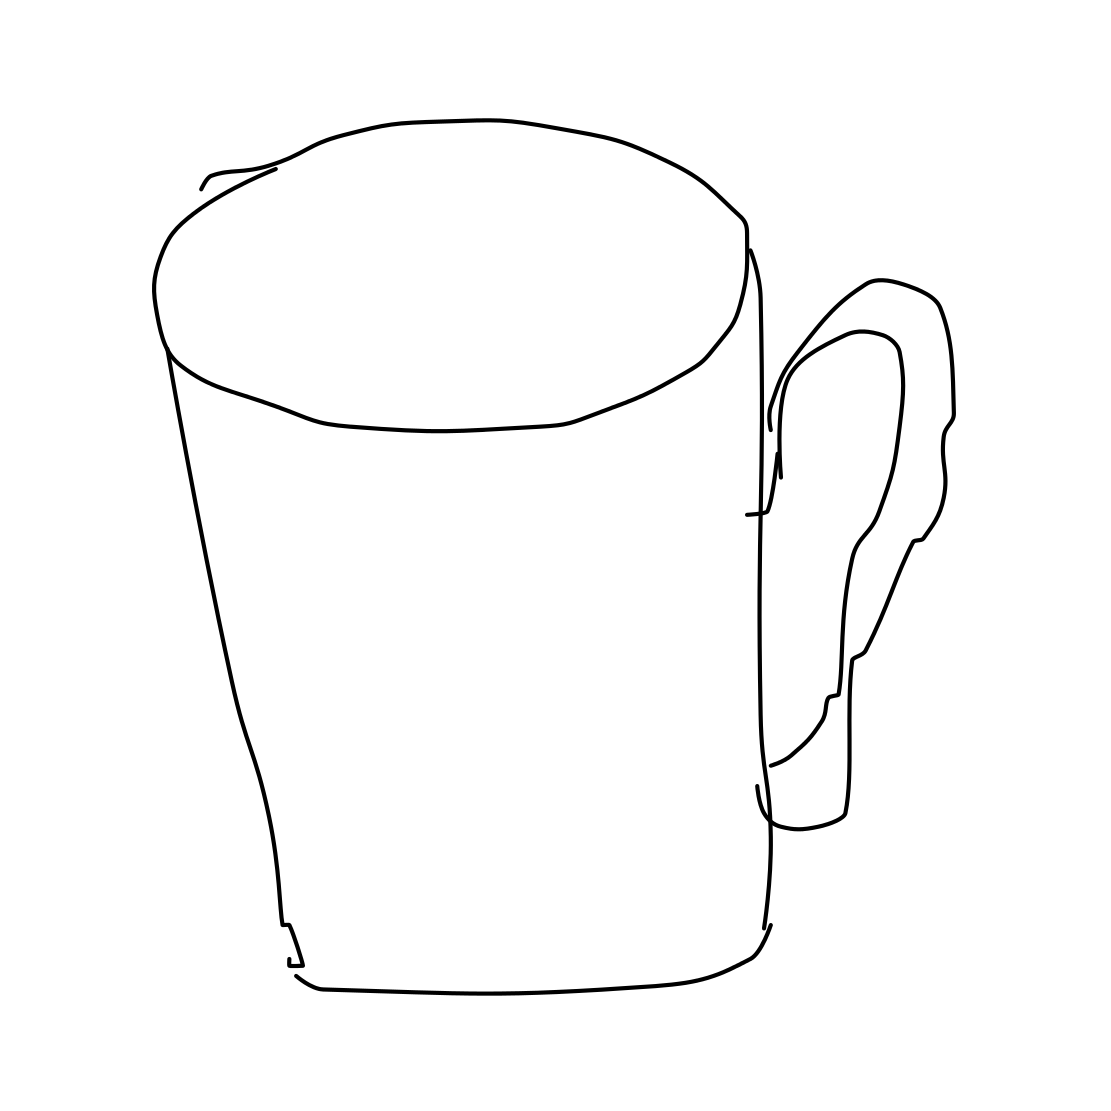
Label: mug